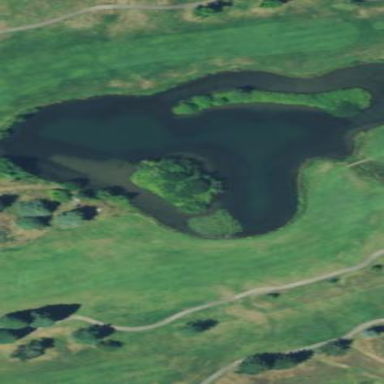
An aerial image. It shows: Water hazard on golf course.